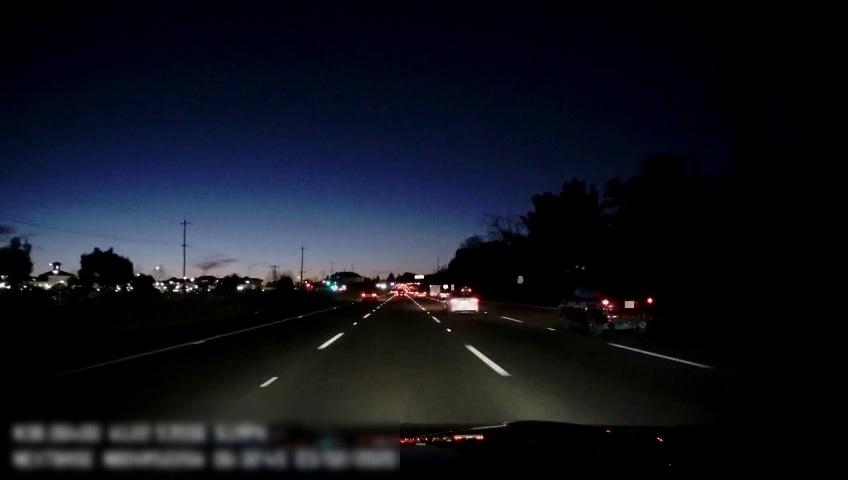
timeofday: Night
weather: Other
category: Drivable Space
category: Vehicles | SUV
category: Vehicles | Car
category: Vehicles | Car
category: Vehicles | Other LV
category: Lanes | Alternate Lane
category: Lanes | Current Lane
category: Lanes | Current Lane
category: Lanes | Alternate Lane
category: Lanes | Alternate Lane